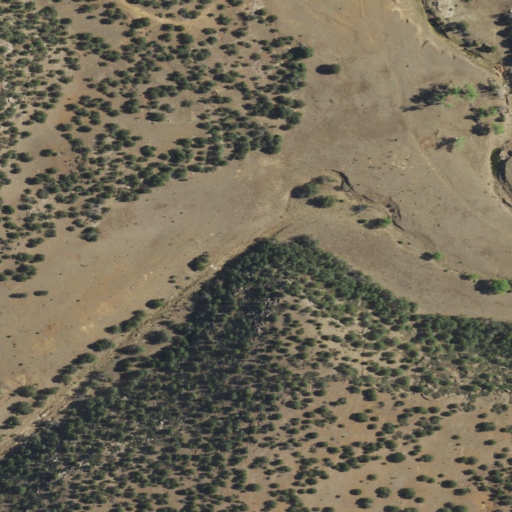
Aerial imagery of valley in New Mexico named The Canyon containing shrub, evergreen forest, and grassland